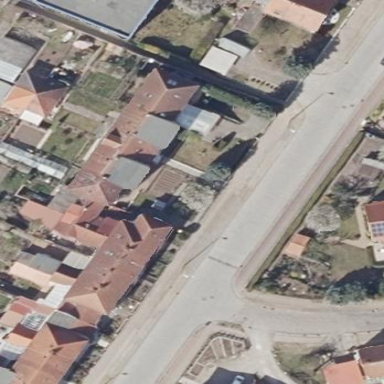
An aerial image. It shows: Simple house.